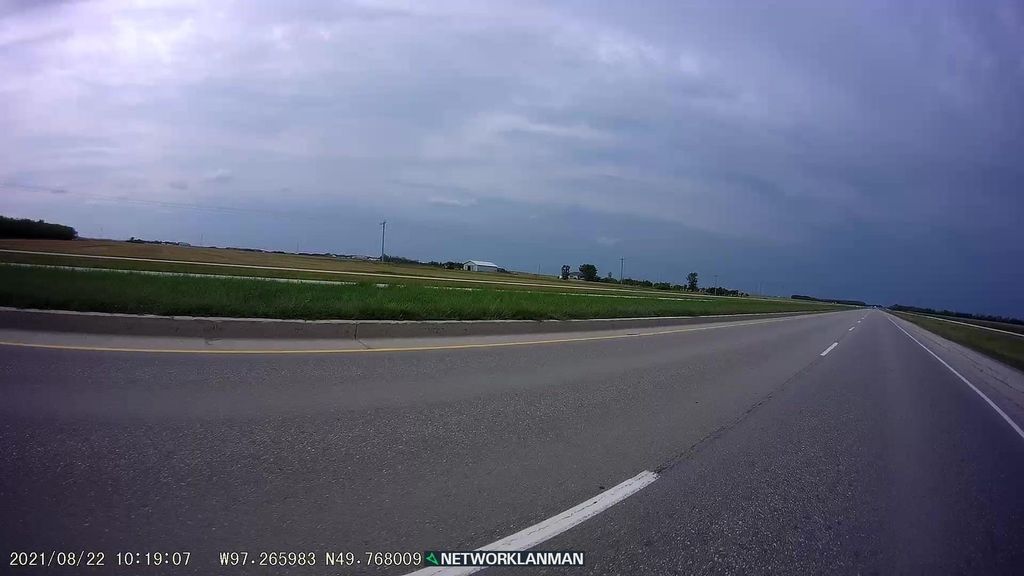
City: winnipeg